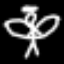
Label: angel